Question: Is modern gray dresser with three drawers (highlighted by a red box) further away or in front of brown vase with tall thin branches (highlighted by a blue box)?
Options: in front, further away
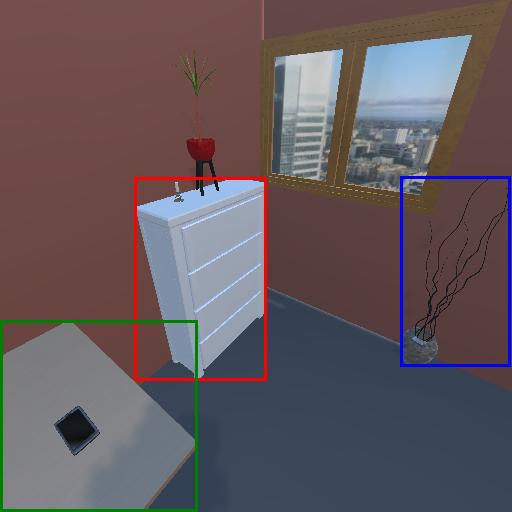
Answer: in front